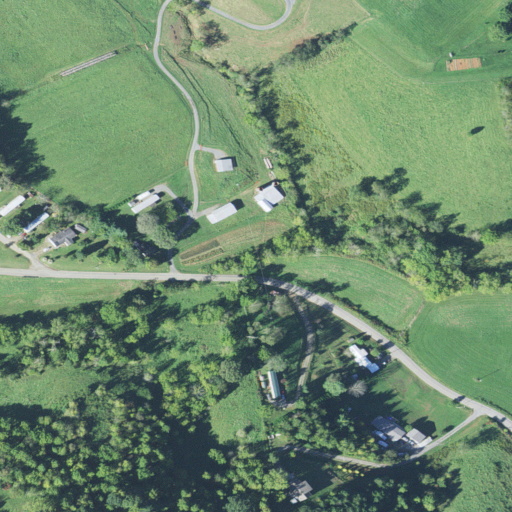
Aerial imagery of valley in North Carolina named Green Valley containing pasture, deciduous forest, open development, shrub, low intensity development, grassland, and medium intensity development